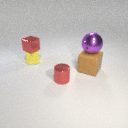
small yellow rubber cube to the left of small red metal cylinder